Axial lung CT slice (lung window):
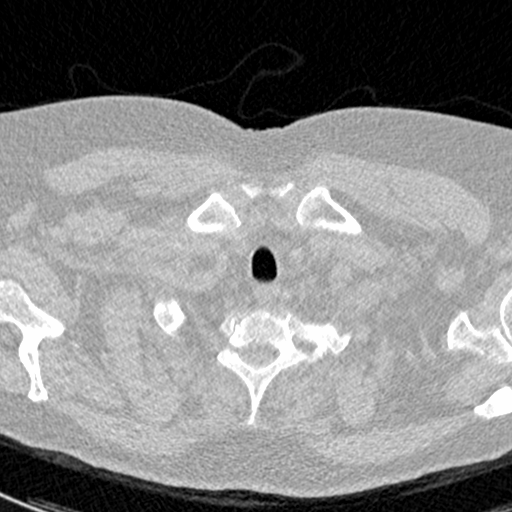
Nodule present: no